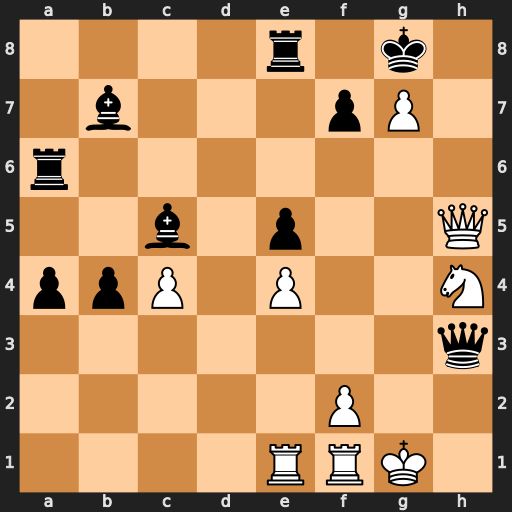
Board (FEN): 4r1k1/1b3pP1/r7/2b1p2Q/ppP1P2N/7q/5P2/4RRK1
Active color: w
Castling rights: -
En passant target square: -
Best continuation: Qh8#